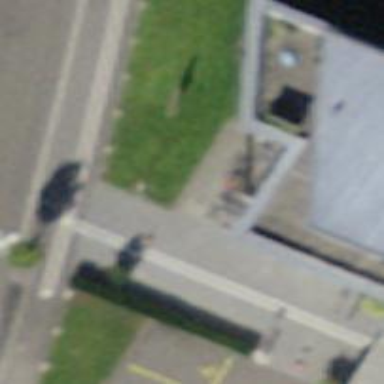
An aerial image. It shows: Bicycle parking area with wall loops for securing bicycles. The surface is asphalt.